Question: I have got the hash key from my debug store using
keytool -exportcert -alias androiddebugkey -keystore C:\Users\user.android\debug.keystore | openssl sha1 -binary | openssl enc -a -e
and pasted the key to Facebook App for Android and also enabled "Facebook Login" option.
When I first time log into my Android App, it shows me a permission dialog and after giving the permission, I am enable to get me details from Facebook.
But after that when i exit and the app and again open and try to login, it shows below screen.
I don't get this, if hash key is the issues, then why it works in first attempt.
I am using facebook sdk old version not the new 3.+ version.

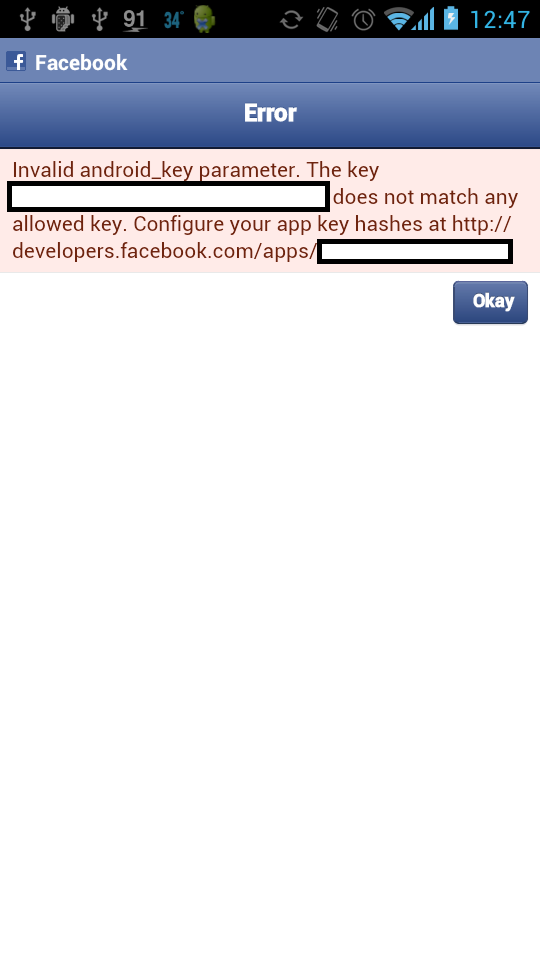
Answer: Solved the issues, added permission of "offline_access" and also the Hashkey should match the key which appears in error.
Use "Key Hash" apk available at Easy Facebook SDK website, install it on phone to get the HASH KEY or use KEYTOOL plugin to get the SHA1 of your keystore and then convert it to base64 from <URL>
Hope this helps @Pratick